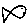
Label: fish